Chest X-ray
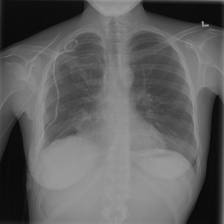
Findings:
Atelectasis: negative
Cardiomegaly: negative
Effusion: negative
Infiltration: negative
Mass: negative
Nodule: negative
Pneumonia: negative
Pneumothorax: positive
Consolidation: negative
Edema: negative
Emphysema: negative
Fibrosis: negative
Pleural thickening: negative
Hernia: negative